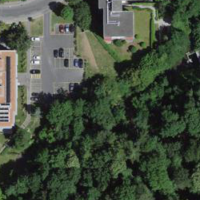
EUNIS habitat code: 55
Species observed at this site:
Aesculus hippocastanum
Hedera helix
Corylus avellana
Geranium robertianum
Acer pseudoplatanus